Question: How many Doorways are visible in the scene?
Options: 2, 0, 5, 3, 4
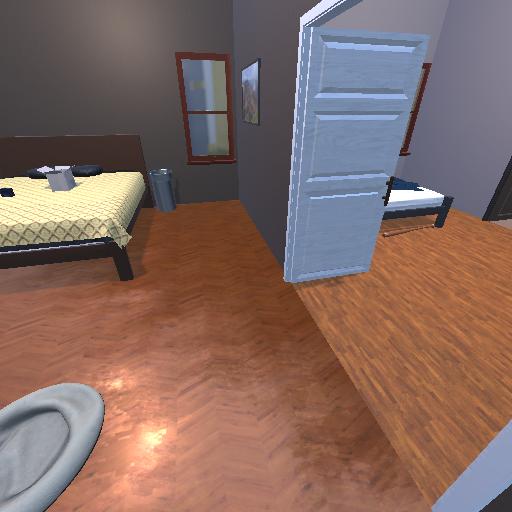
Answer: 2